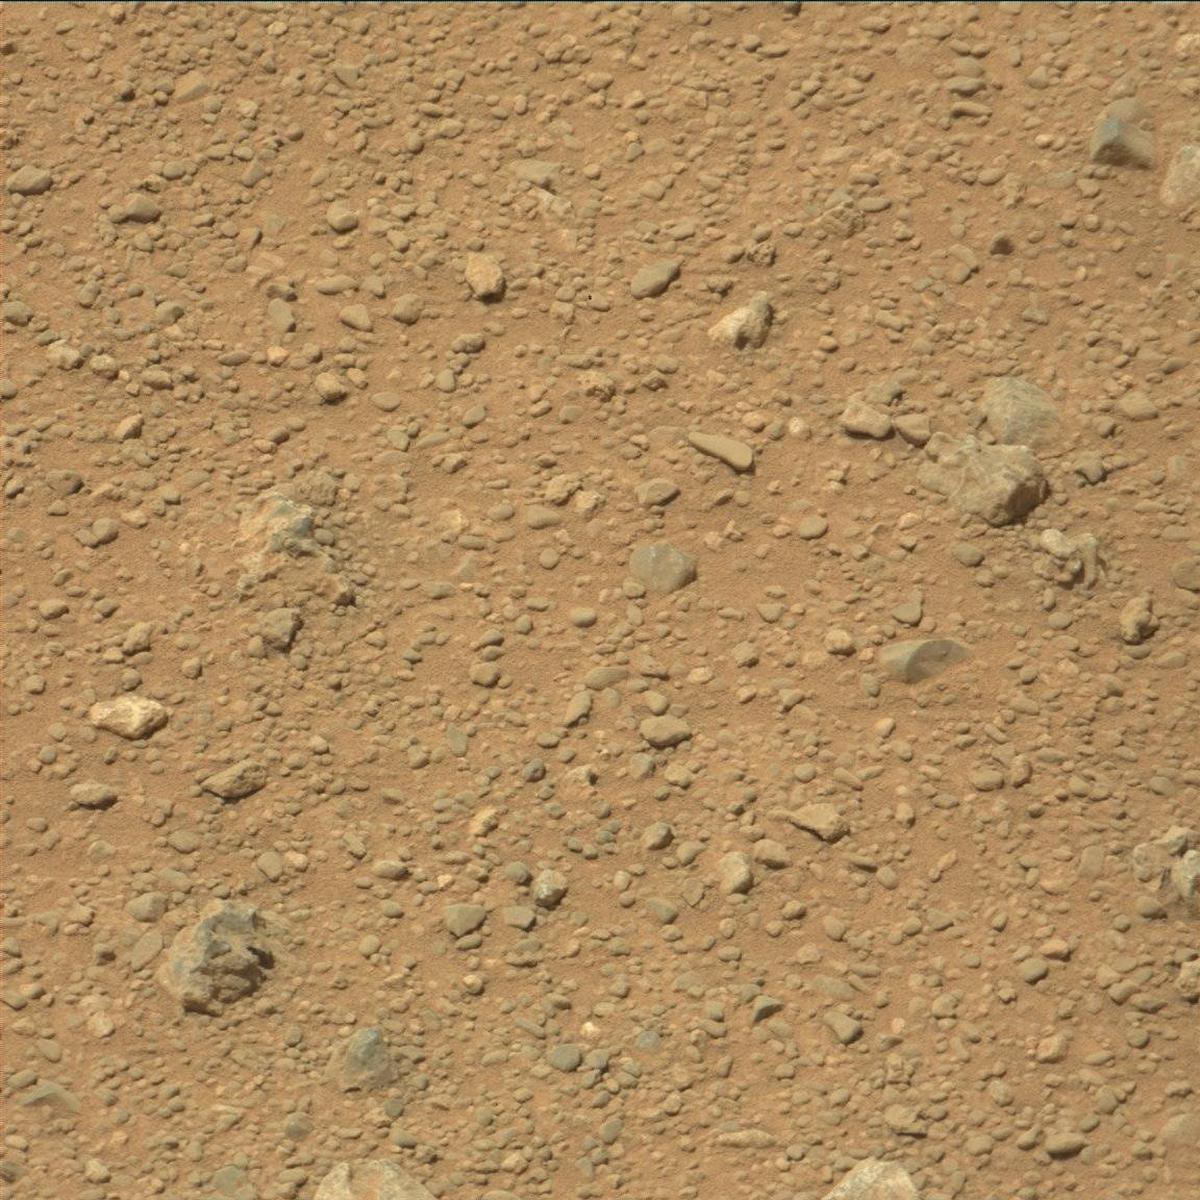
Terrain classes present: Bedrock, Rock, Sand / Soil